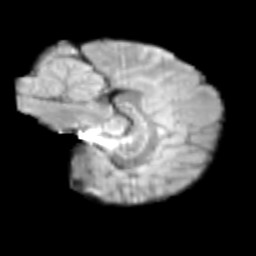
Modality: T2w
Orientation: sagittal
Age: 12
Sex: female
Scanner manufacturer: siemens
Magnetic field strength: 3 T
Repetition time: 3.8 s
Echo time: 0.07 s